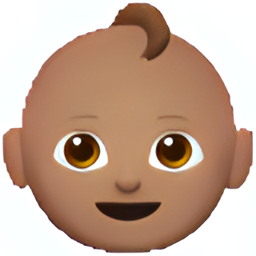
Name: baby
Emoji: 👶🏽
Group: People & Body
Sub-group: person